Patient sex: M
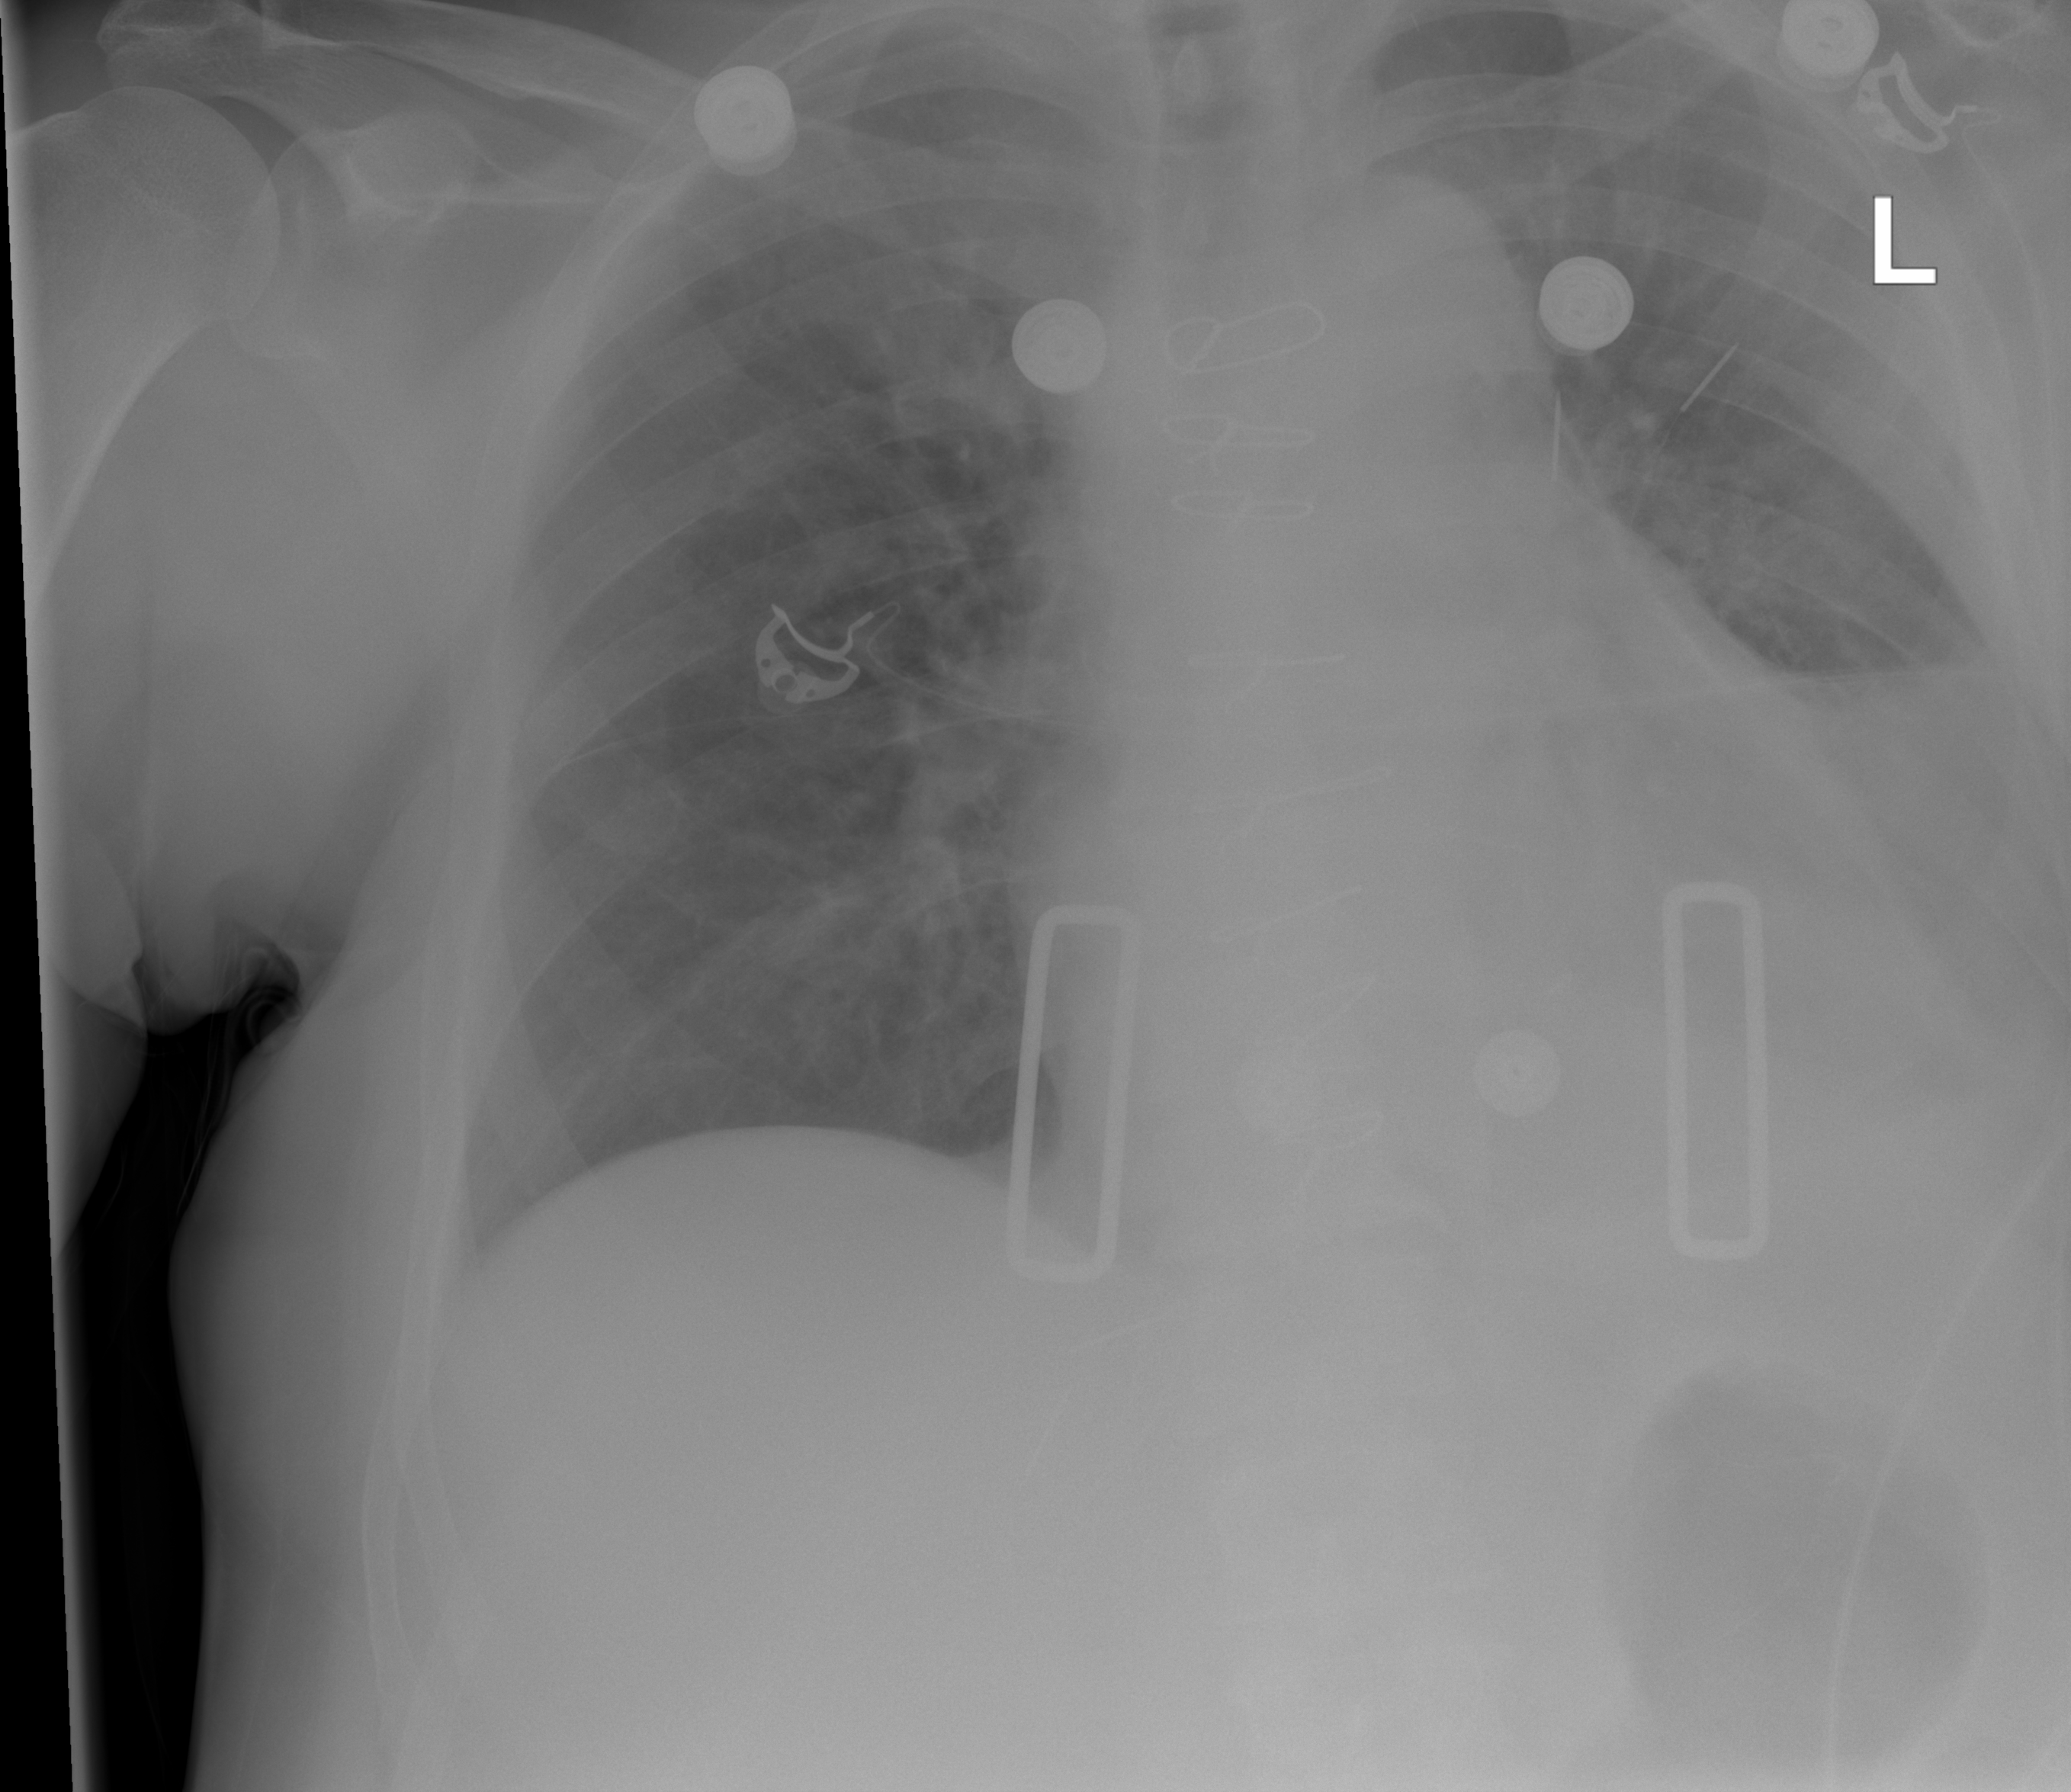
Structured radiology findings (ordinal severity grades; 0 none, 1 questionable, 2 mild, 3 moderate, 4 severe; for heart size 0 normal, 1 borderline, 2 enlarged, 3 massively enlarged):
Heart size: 2
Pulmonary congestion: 2
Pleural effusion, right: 0
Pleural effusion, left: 3
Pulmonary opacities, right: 0
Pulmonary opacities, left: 2
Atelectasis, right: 0
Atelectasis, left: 3